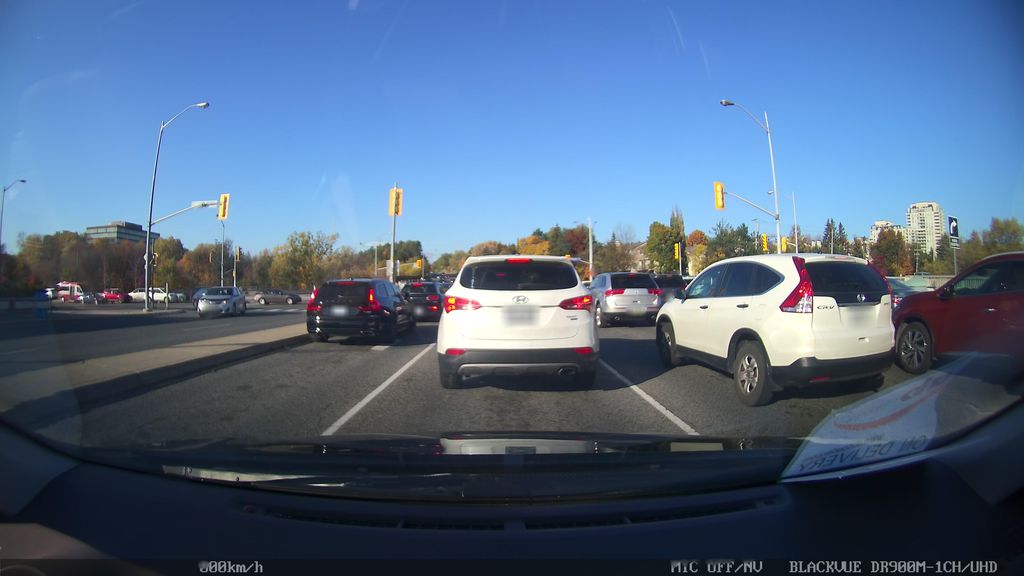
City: toronto